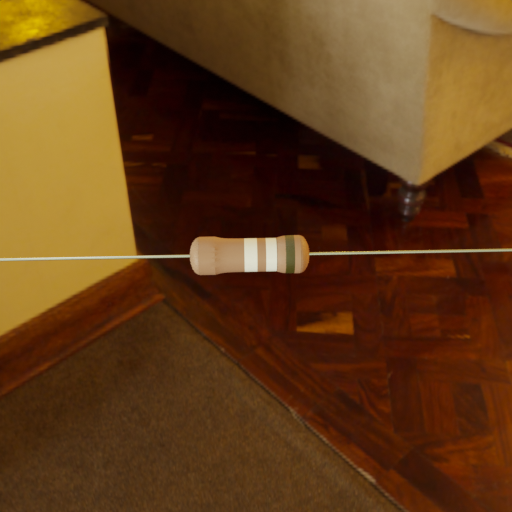
Resistor colour bands (in order): white, white, black